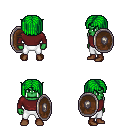
a pixel art fantasy rpg character, male body template, orc, green skin, maroon long-sleeve shirt, white pants, green pageboy hairstyle, brown shoes, shield, four views (front, back, left, right), 2x2 character sprite sheet, small pixel art, hard edges, no anti-aliasing